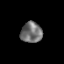
Tissue: prostate
Cell type: T cells
Senescence score: 0.3597
Nuclear area (px): 430
Mean DAPI intensity: 113.886